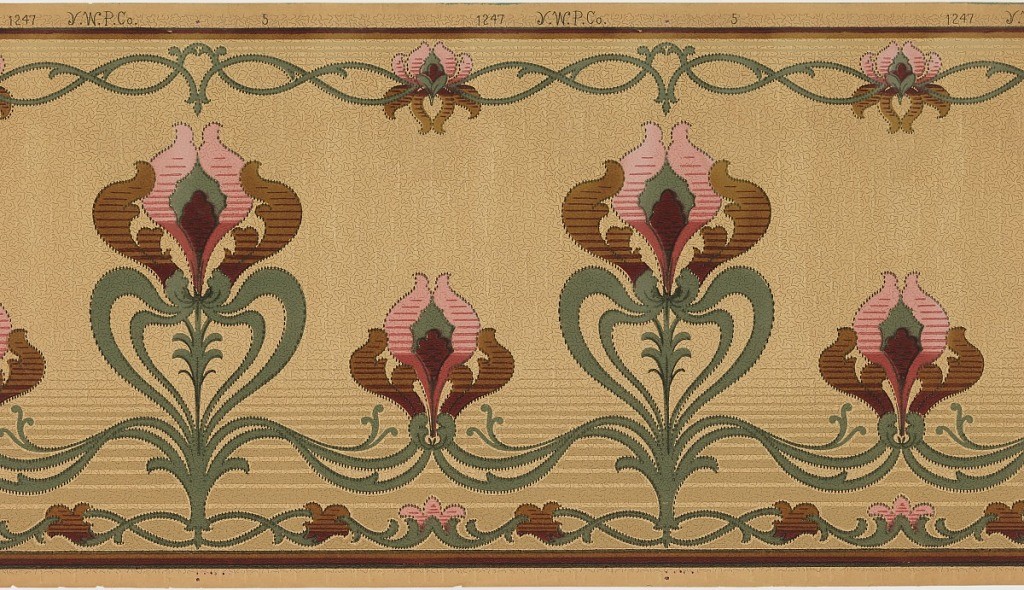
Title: Frieze
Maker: York Wall Paper Company, 1895
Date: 1905–1915
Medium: Machine-printed paper
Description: Stylized tulip pattern, alternating with a tall tulip on stem with a tulip flower, each connect by foliage that become swags. Printed on tan ground.